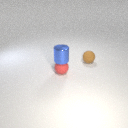
small red rubber sphere below small blue metal cylinder